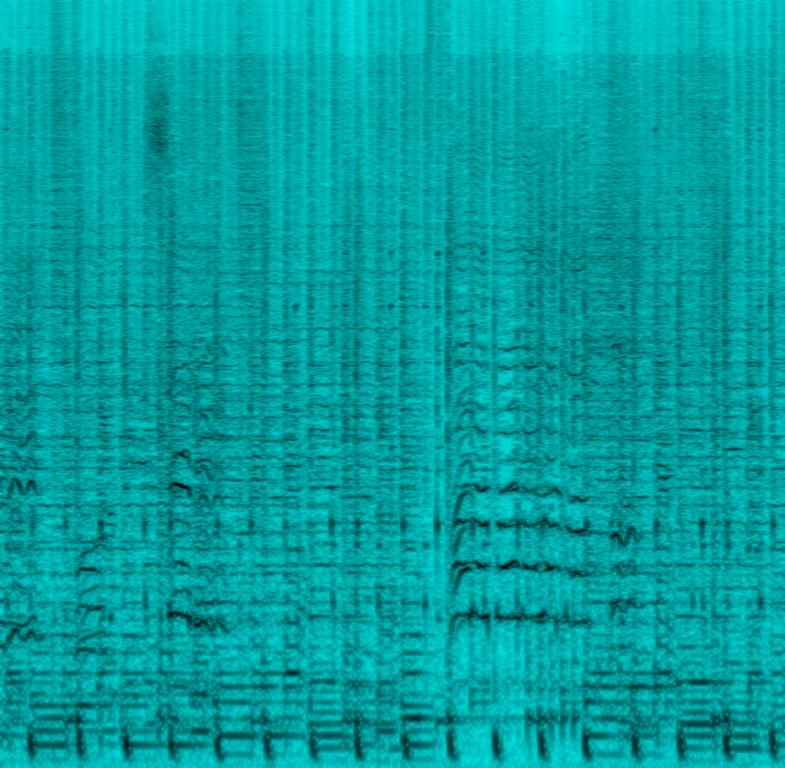
This song contains acoustic drums playing a kick on every beat and playing the hi hat with 16th notes. An e-bass is playing a simple line along with an organ sound in the background. Percussions are adding rhythms that want to make you dance. An e-guitar is playing another melody while the male and female voices are singing together creating harmonies. This song may be playing at a beach bar.